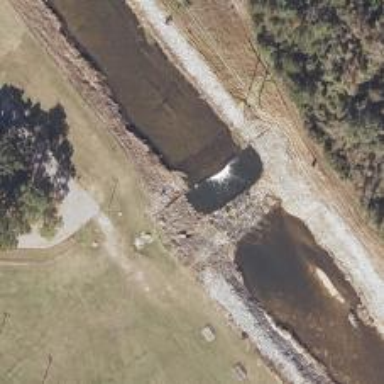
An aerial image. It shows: Weir in waterway.